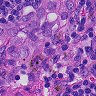
Metastatic tissue present: yes